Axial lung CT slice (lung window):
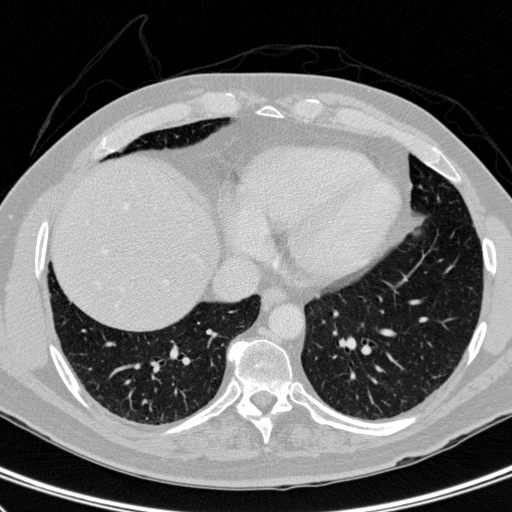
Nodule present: no